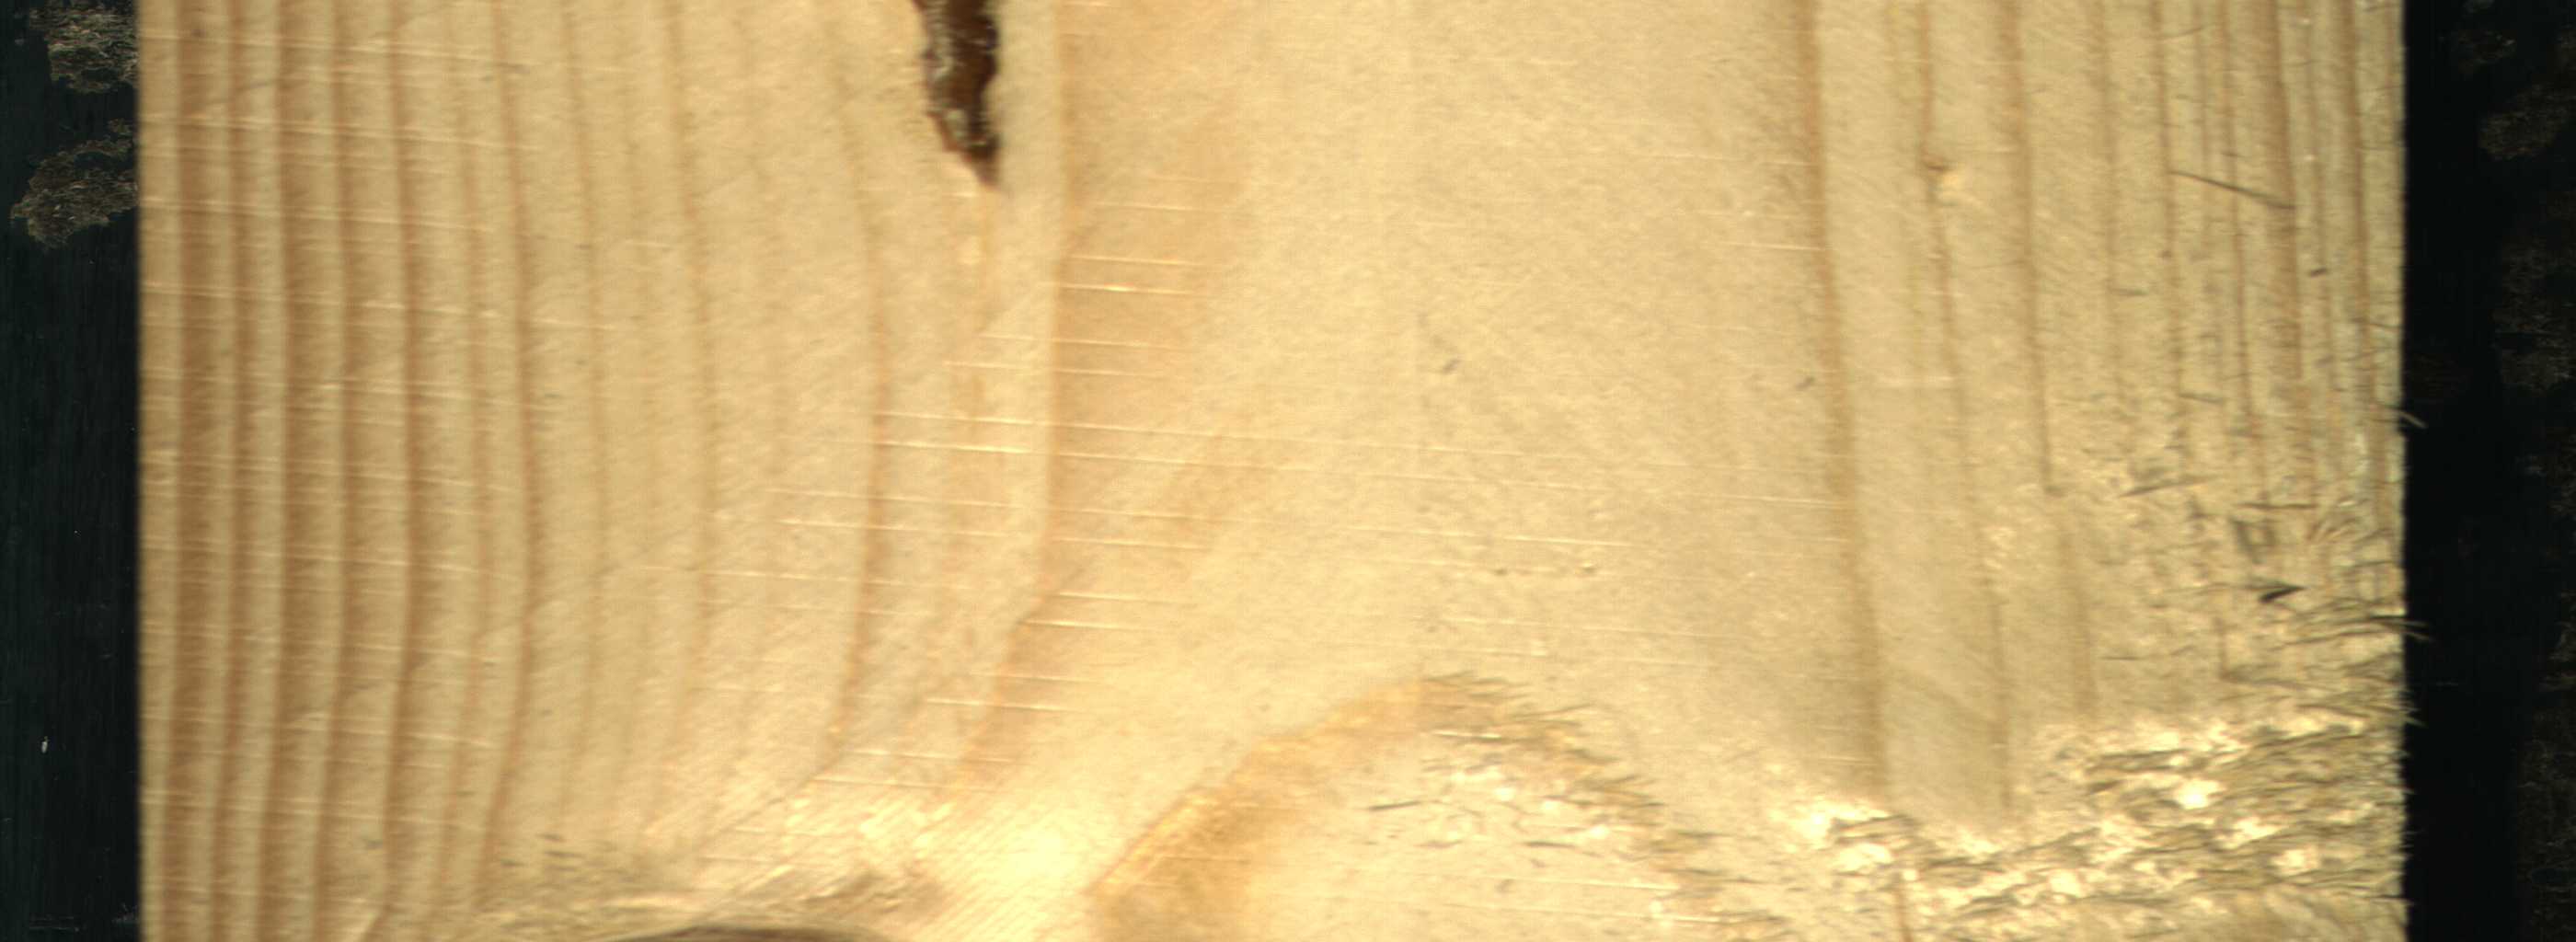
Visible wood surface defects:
resin
Live_Knot